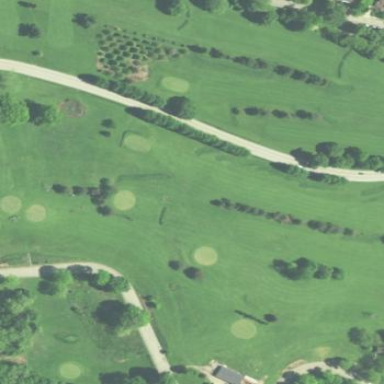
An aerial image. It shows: Well-maintained grassy area serving as golf fairway for the sport of golf.